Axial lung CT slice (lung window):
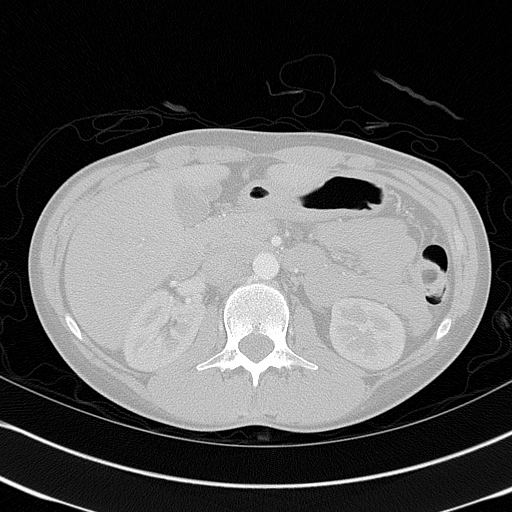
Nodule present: no